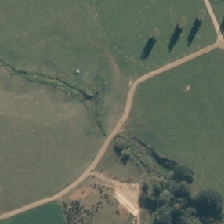
Land cover: deciduous_hardwood